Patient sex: M
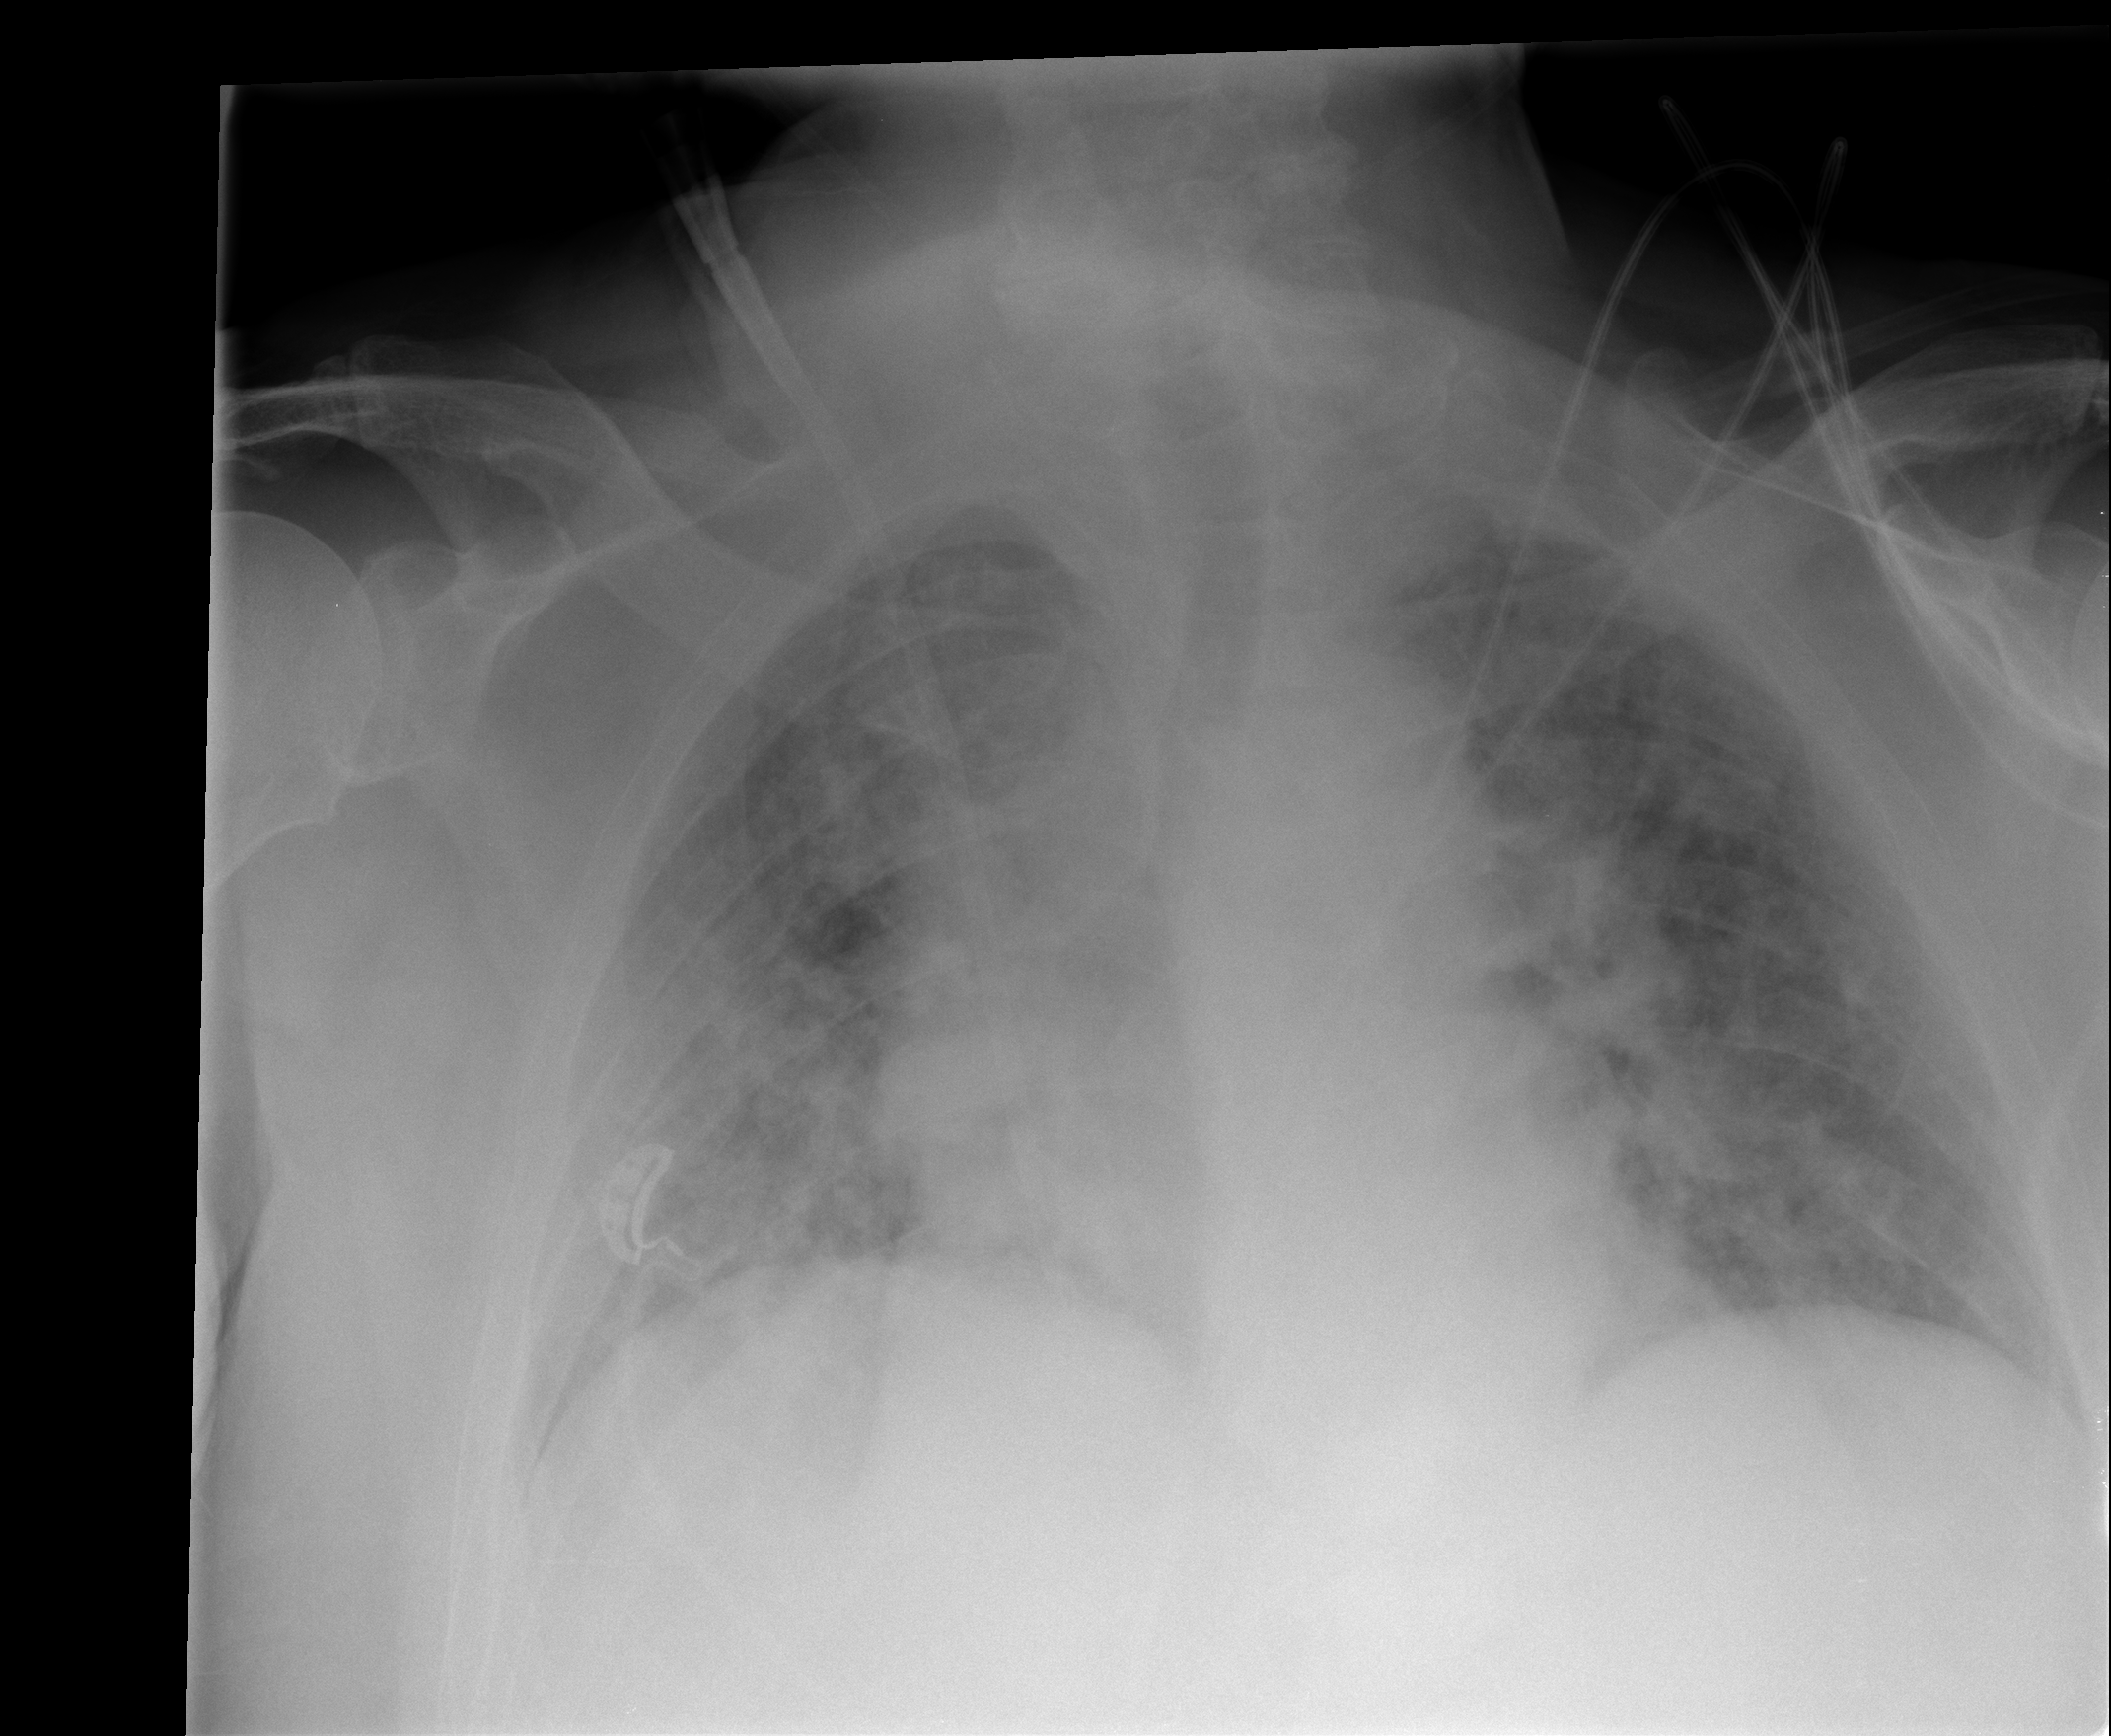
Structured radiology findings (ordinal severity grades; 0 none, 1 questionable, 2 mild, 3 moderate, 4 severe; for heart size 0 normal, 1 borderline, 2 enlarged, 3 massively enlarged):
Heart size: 2
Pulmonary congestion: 3
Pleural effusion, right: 0
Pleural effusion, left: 0
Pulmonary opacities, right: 2
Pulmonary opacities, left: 2
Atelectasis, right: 2
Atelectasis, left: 2